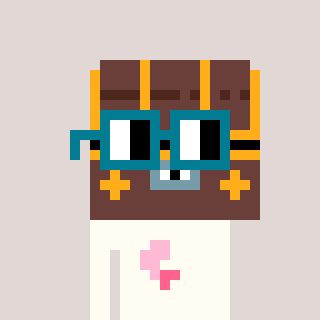
a pixel art character with square dark green glasses, a treasure chest-shaped head and a grayscale-colored body on a warm background